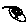
Label: tree